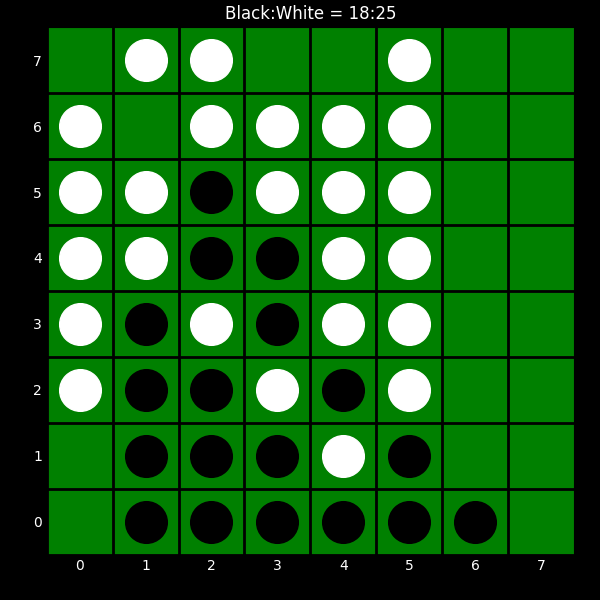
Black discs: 18
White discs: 25